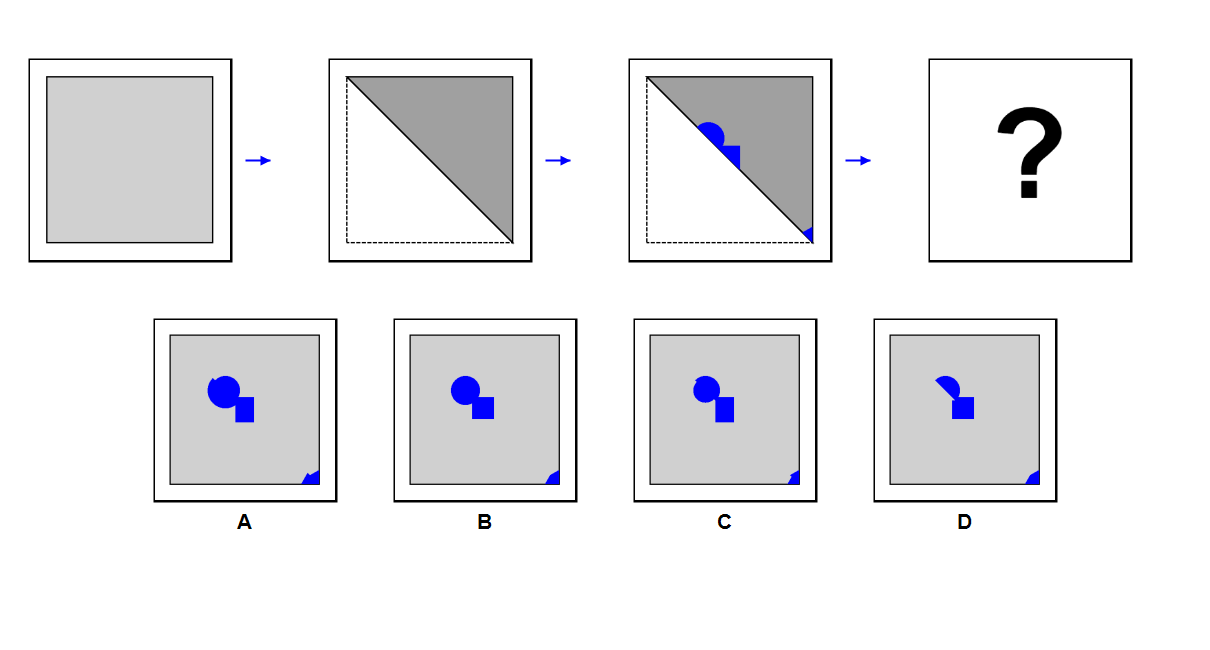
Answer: B